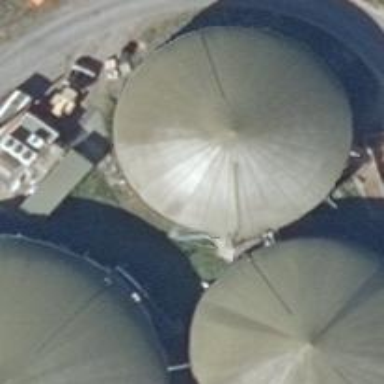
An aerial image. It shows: Digester building.